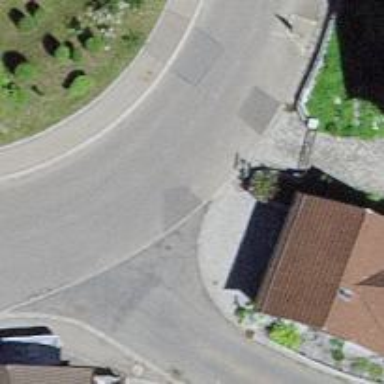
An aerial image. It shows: Smoothly paved residential road.